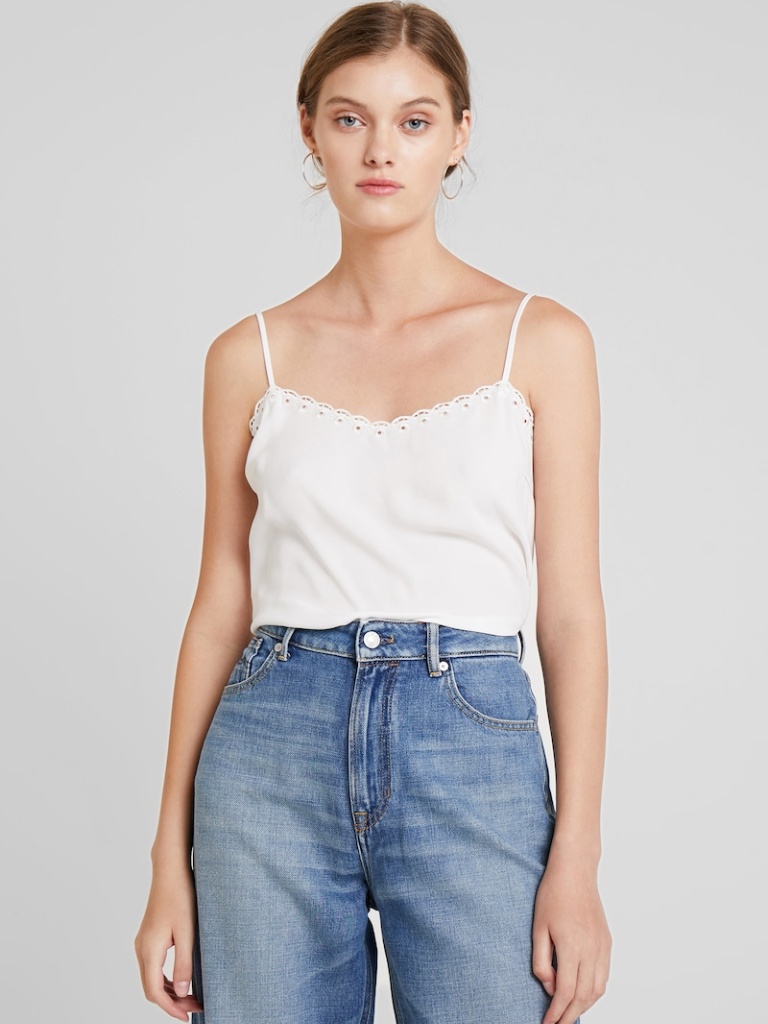
chiffon fitted sleeveless hip length Fully Tucked in v-neck camisole